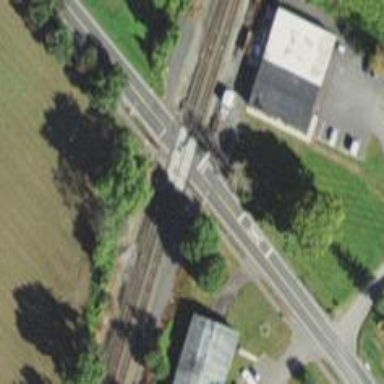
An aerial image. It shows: Railway level crossing.